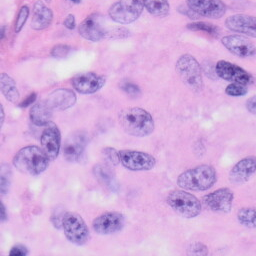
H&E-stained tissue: Skin